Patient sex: F
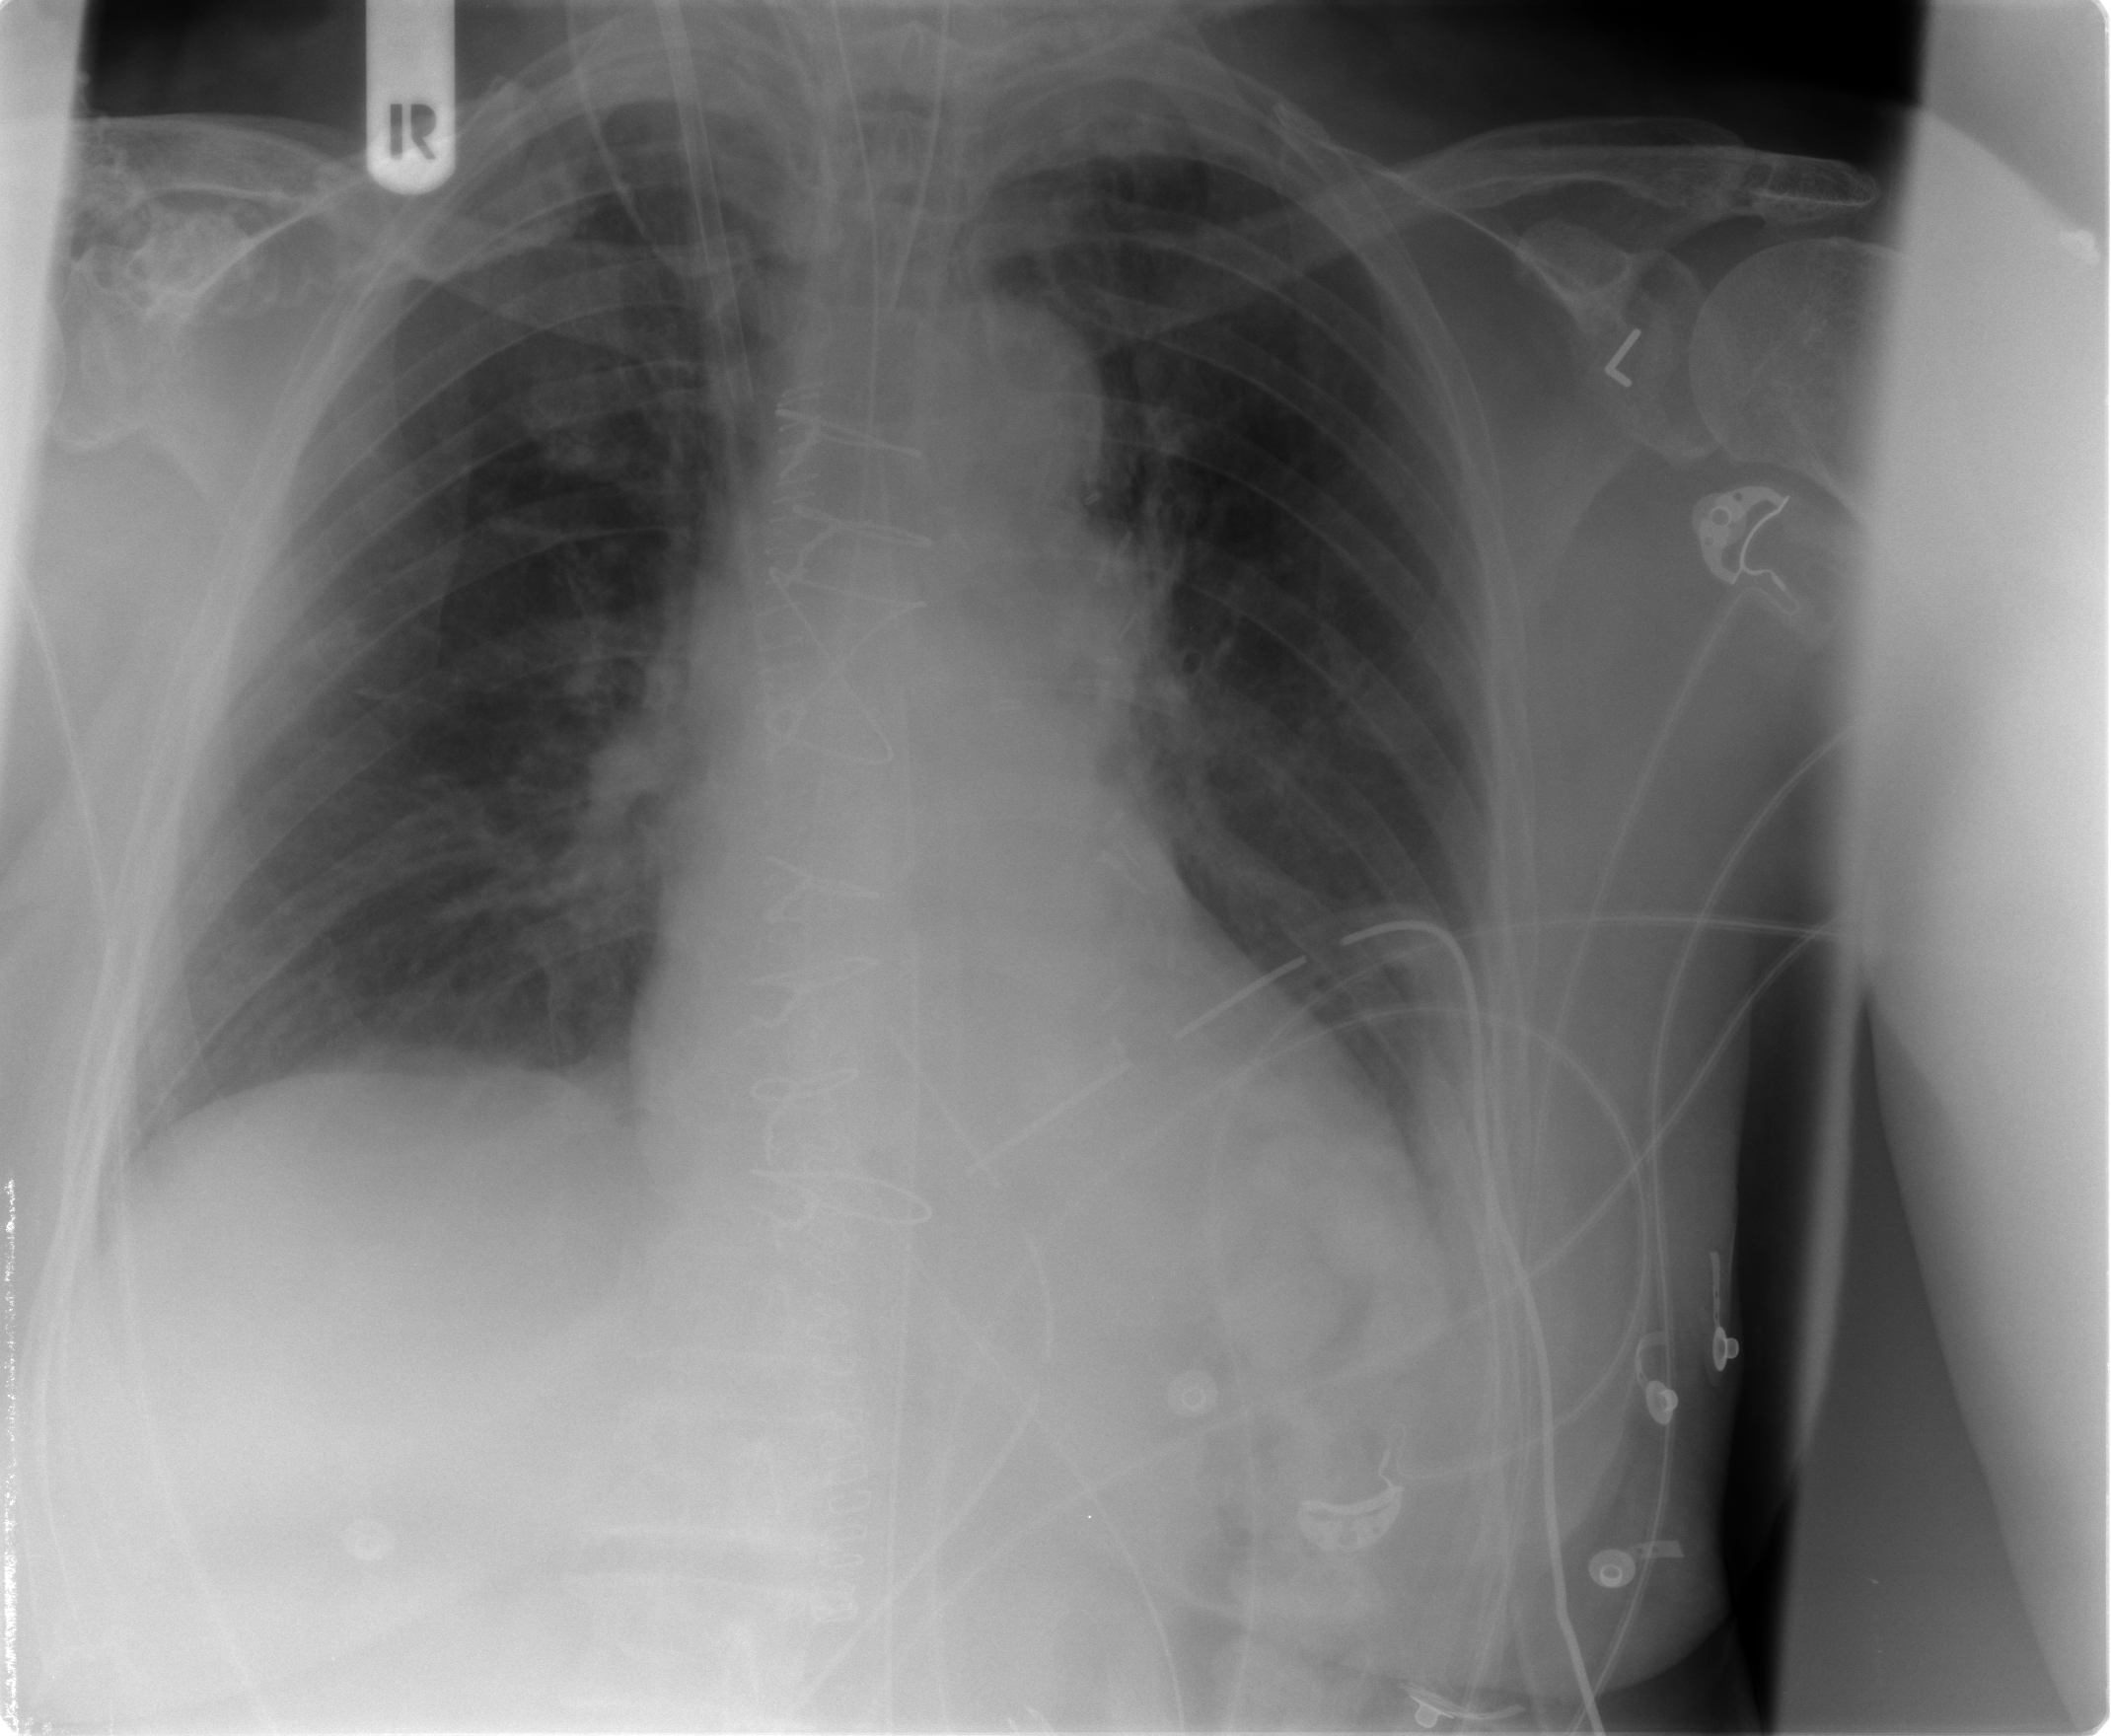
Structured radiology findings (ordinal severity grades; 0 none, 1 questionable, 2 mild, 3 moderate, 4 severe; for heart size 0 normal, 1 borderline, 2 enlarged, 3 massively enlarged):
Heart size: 1
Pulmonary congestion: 2
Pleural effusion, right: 0
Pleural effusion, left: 2
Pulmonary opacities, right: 0
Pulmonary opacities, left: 0
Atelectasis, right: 2
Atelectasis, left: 2